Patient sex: M
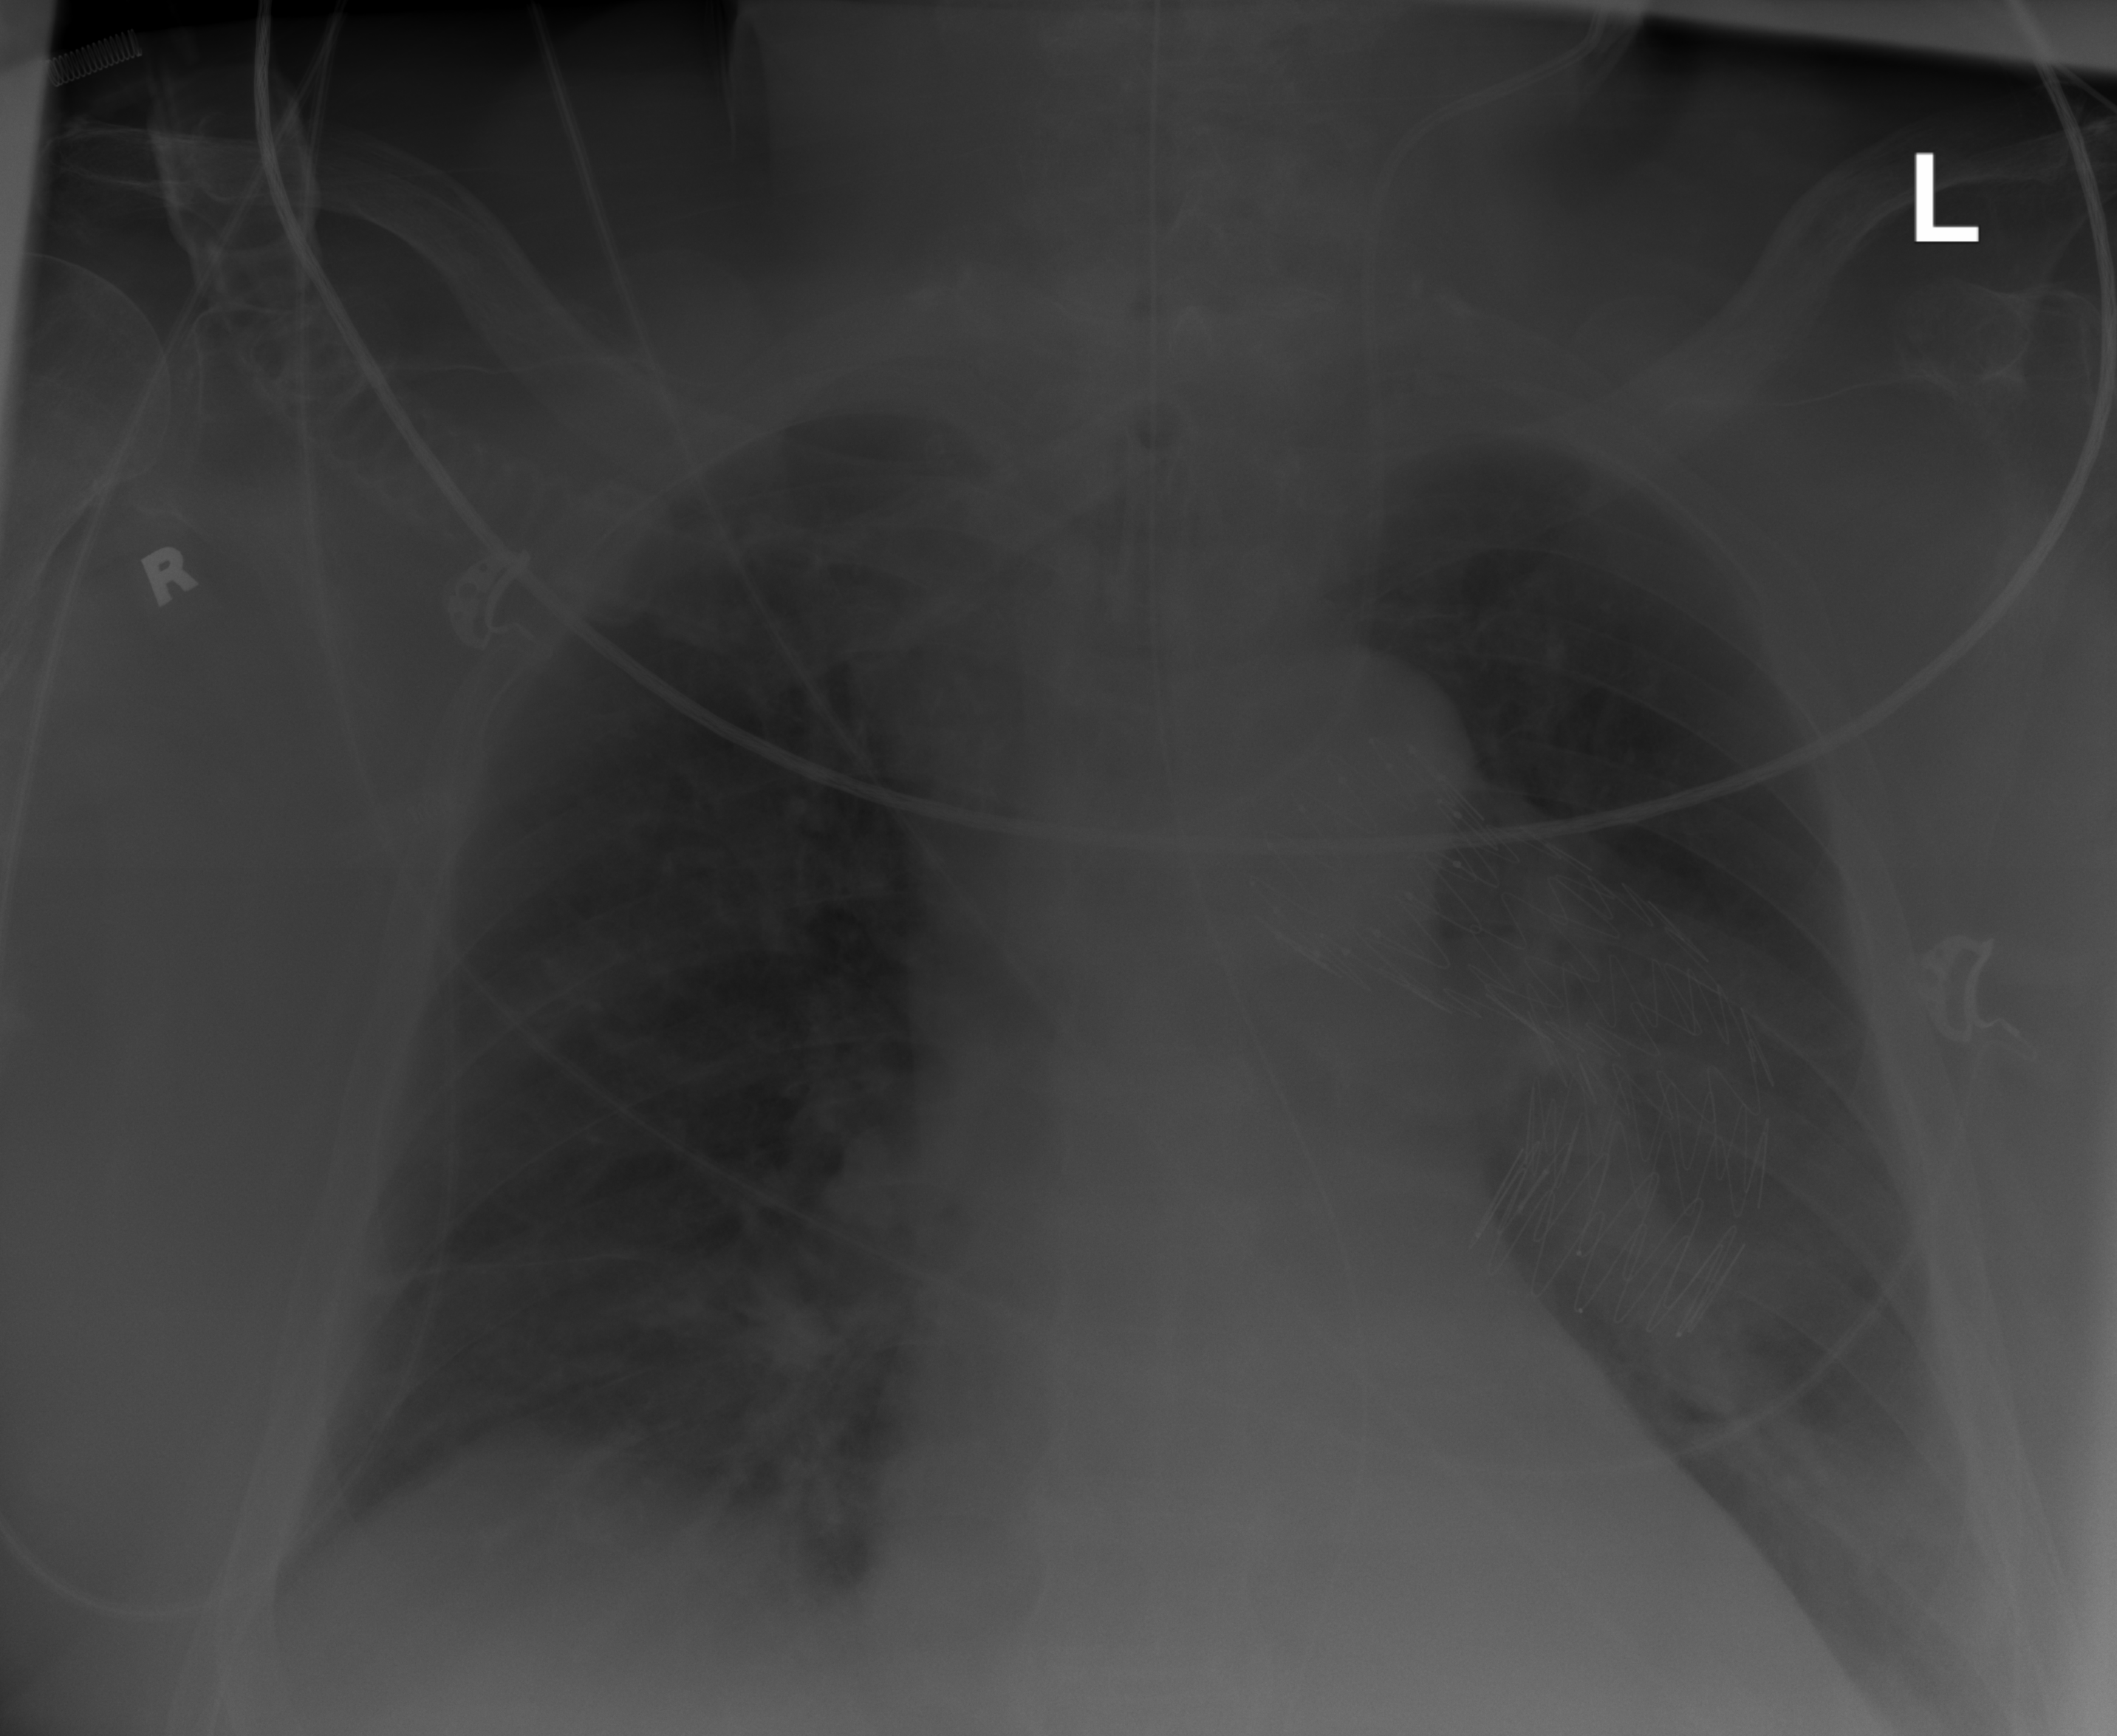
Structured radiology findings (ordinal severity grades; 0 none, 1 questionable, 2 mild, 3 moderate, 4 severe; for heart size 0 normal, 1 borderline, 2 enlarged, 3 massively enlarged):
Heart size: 2
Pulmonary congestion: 0
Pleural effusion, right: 0
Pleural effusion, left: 2
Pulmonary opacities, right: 0
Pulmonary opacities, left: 0
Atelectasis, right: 2
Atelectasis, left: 2